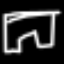
Label: pants